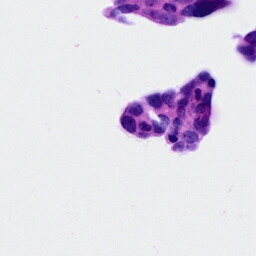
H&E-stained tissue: Ovarian